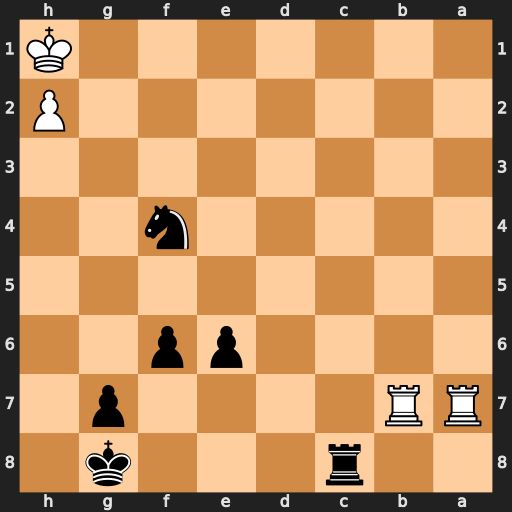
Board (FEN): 2r3k1/RR4p1/4pp2/8/5n2/8/7P/7K
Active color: b
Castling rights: -
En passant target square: -
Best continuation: Rc1#